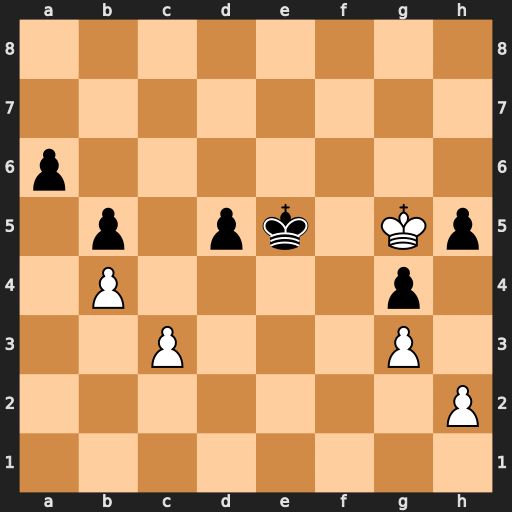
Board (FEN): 8/8/p7/1p1pk1Kp/1P4p1/2P3P1/7P/8
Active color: w
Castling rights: -
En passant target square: -
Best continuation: Kxh5 Kf5 Kh4 Ke4 Kxg4